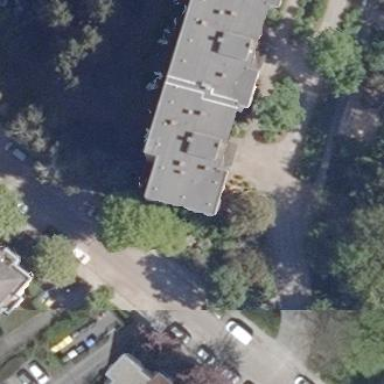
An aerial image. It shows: Apartment building with flat roof.